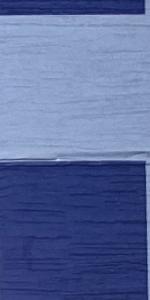
Label: Empty